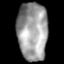
Tissue: lung
Cell type: T cells
Senescence score: 0.2323
Nuclear area (px): 1725
Mean DAPI intensity: 157.316